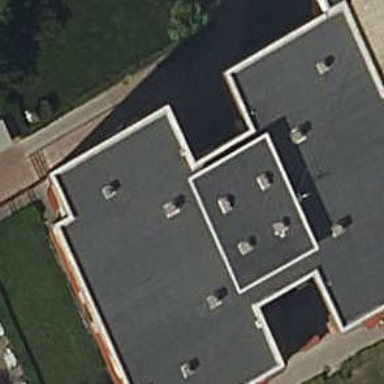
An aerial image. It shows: Kindergarten.